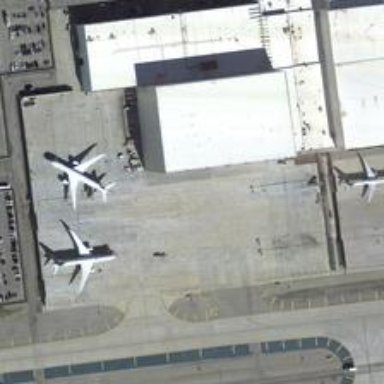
The planes are scattered around the huge, white building .